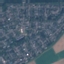
Land use / land cover: Residential